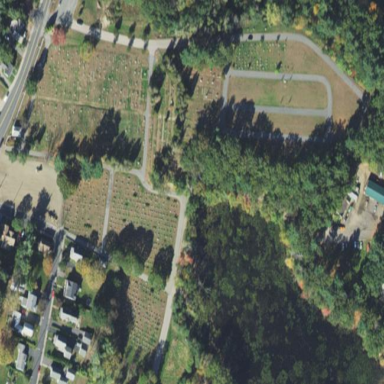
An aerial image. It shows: Cemetery.